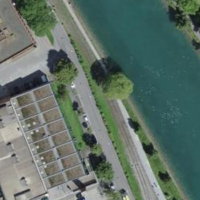
EUNIS habitat code: 57
Species observed at this site:
Anas platyrhynchos
Aythya fuligula
Mergus merganser